八年级 · 算术
一辆客车从甲地出发前往乙地,平均速度$v$(千米/时)与所用时间$t$(小时)的函数关系如图所示，其中$60leqslantvleqslant120$.(1)求$v$与$t$的函数关系式及$t$值的取值范围;(2)客车上午8时从甲地出发.(1)客车需在当天14时40分至15时30分(含14时40分与15时30分)间到达乙地,求客车行驶速度$v$的范围;(2)客车能否在当天12时30分前到达乙地?说明理由.
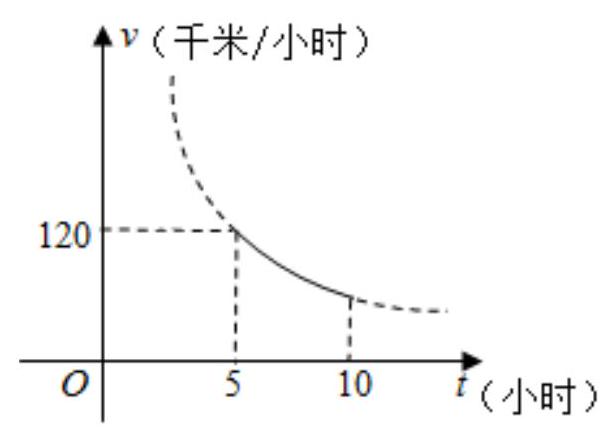
答案: (1)用待定系数法即可求解;(2)(1)当$t=frac{20}{3}$(8时到14时40分)时,$v=frac{600}{{t}}=600divfrac{20}{3}=90$(千米时),当$t=frac{15}{2}$时,$v$$=frac{600}{t}=600divfrac{15}{2}=80$(千米/时),即可求解;(2)当天12时30分到达时,$t=4.5<5$,而$5leqslanttleqslant10$,即可求解.【解析】解：(1)设$v$与$t$的函数关系式为$v=frac{{k}}{{t}}$,将$(5,120)$代入$v=frac{{k}}{{t}}$,得:$120=frac{{k}}{5}$,解得:$k=600$,$thereforev$与$t$的函数关系式为$v=frac{600}{{t}}(5leqslanttleqslant10)$;(2)(1)当$t=frac{20}{3}$(8时到14时40分)时,$v=frac{600}{t}=600divfrac{20}{3}=90$(千米/时),当$t=frac{15}{2}$时,$v=frac{600}{{t}}=600divfrac{15}{2}=80$(千米时),$therefore$客车行驶速度$v$的范围为80千米/时$leqslantvleqslant90$千米/时;(2)当天12时30分到达时,$t=4.5<5$,而$5leqslanttleqslant10$,故客车不能在当天12时30分前到达乙地.【点睛】本题考查了反比例函数的应用,解题的关键正确理解题意,利用待定系数法求出反比例函数关系式.